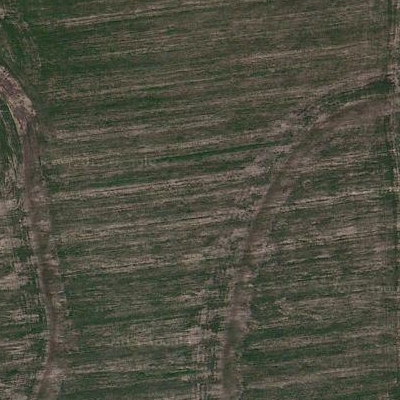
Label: aGrass